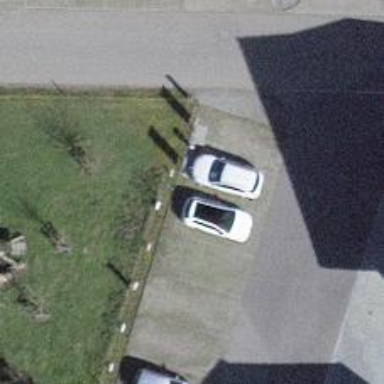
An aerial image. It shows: Charging station.